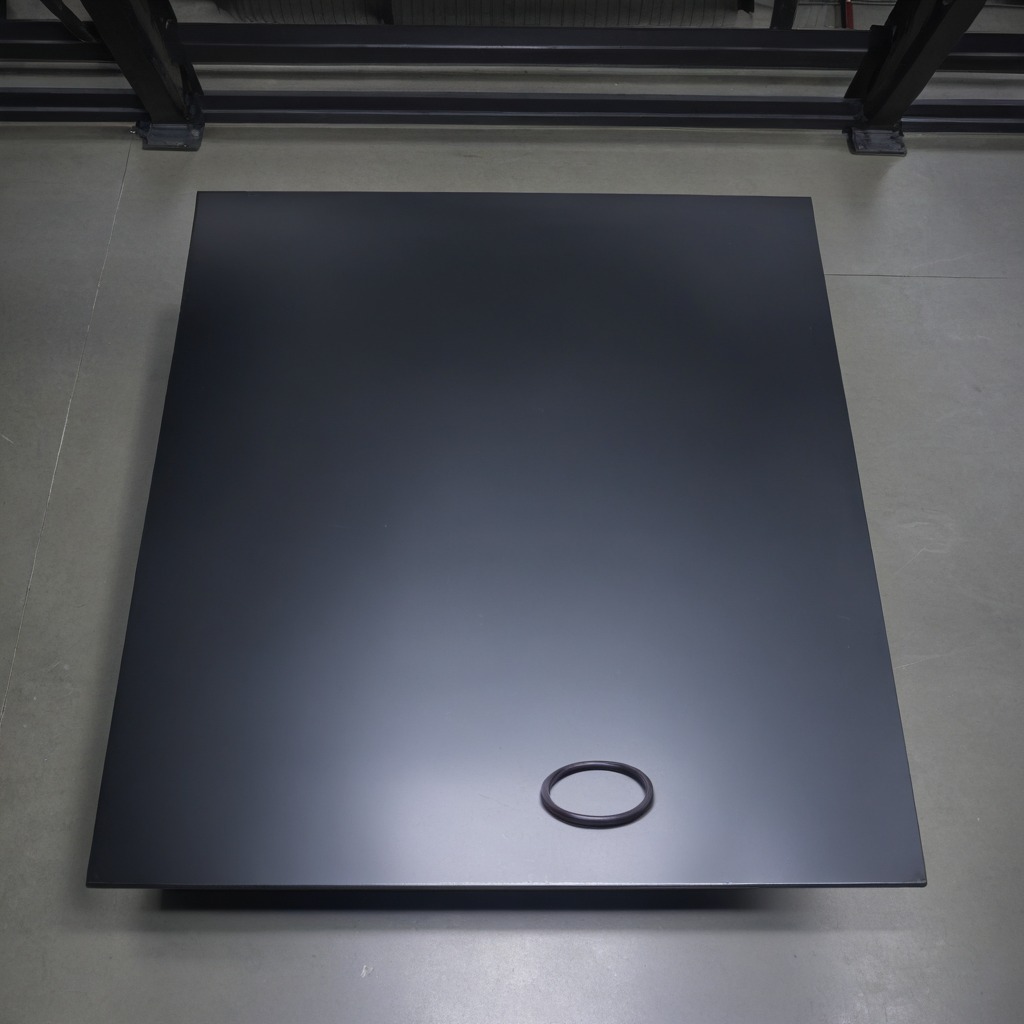
A rubber O-ring is lying on the clean empty table in the basement in the evening soft directional lighting on the tabletop realistic grain studio-quality clarity centered framing